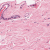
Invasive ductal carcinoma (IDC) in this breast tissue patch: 0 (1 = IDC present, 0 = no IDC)